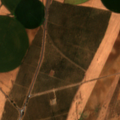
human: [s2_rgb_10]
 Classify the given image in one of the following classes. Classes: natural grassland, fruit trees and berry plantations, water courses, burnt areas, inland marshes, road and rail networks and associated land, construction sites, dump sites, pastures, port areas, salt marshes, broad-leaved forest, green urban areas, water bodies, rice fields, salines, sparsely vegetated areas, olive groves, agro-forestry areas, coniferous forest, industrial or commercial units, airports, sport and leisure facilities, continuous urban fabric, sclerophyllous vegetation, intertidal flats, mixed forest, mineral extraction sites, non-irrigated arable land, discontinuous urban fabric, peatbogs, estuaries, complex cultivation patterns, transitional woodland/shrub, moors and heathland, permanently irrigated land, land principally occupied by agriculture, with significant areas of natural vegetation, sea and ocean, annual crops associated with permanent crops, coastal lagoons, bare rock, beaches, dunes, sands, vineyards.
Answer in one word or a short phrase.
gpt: non-irrigated arable land, permanently irrigated land, olive groves